Question: I have been using Dijkstra Algorithm to find the shortest path in the Graph API which is given by the Princeton University Algorithm Part 2, and I have figured out how to find the path with Chebyshev Distance.
Even though Chebyshev can move to any side of the node with the cost of only 1, there is no impact on the Total Cost, but according to the graph, the red circle, why does the path finding line moves zigzag without moving straight?
Will the same thing will repeat if I use A* Algorithm?

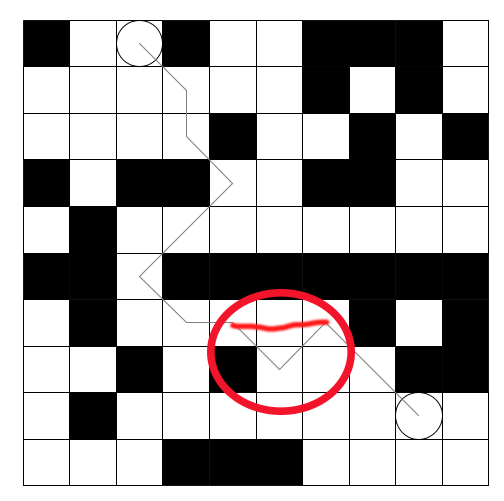
Answer: If you want to prioritize "straight lines" you should take the direction of previous step into account. One possible way is to create a graph 'G'(V', E')' where 'V'' consists of all neighbour pairs of vertices. For example, vertex 'v = (v_prev, v_cur)' would define a vertex in the path where 'v_cur' is the last vertex of the path and 'v_prev' is the previous vertex. Then on "updating distances" step of the shortest path algorithm you could choose the best distance with the best (non-changing) direction.
Also we can add additional property to the distance equal to the number of changing a direction and find the minimal distance way with minimal number of direction changes.